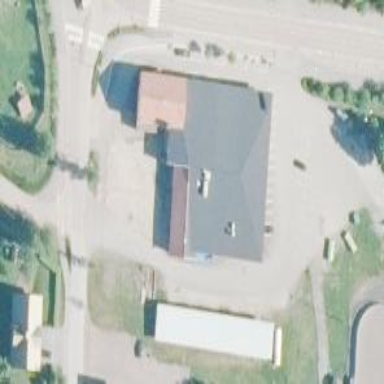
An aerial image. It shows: Convenience shop located in building.